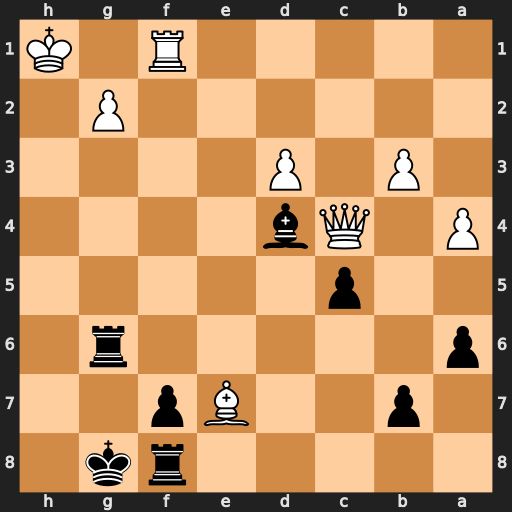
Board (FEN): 5rk1/1p2Bp2/p5r1/2p5/P1Qb4/1P1P4/6P1/5R1K
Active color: b
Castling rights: -
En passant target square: -
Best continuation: Rh6+ Bh4 Rxh4#